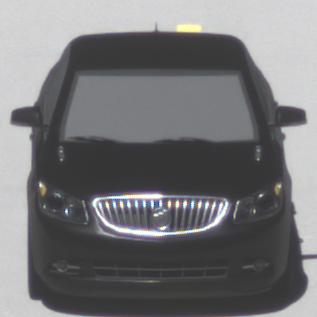
Make: Buick
Model: LaCrosse
Detailed model: Gen. 2
Model produced from: 2009
Model produced until: 2016
Doors: 4
Color: black
Road condition: dry road
Daytime: midday
Contrast: high contrast